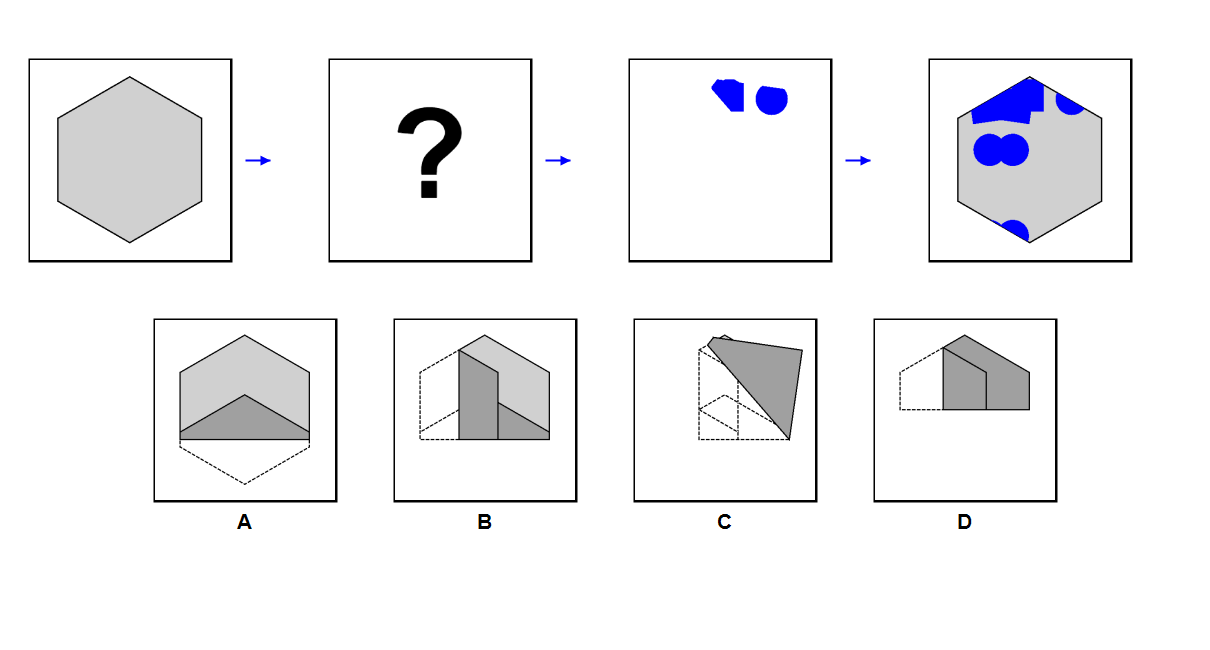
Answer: D